Question: I am trying to solve an integral in R. However, I am getting an error when I am trying to solve for that integral.
The equation that I am trying to solve is as follows:
'''
$$ C_m =
rac{{abs{x}}e^{2x}}{\pi^{1/2}}\int_0^t t^{-3/2}e^{-x^2/t-t}dt $$
'''

The code that I am using is as follows:
'''
a <- seq(from=-10, by=0.5,length=100)
## Create a function to compute integration
Cfun <- function(XX, upper){
integrand <- function(x)x^(-1.5)*exp((-XX^2/x)-x)
integrated <- integrate(integrand, lower=0, upper=upper)$value
(final <- abs(XX)*pi^(-0.5)*exp(2*XX)*integrated) }
b<- sapply(a, Cfun, upper=1)
'''
The error that I am getting is as follows:
'''
Error in integrate(integrand, lower = 0, upper = upper) :
the integral is probably divergent
'''
Does this mean I cannot solve the integral ?
Any possible ways to fix this problem will be highly appreciated.
Thanks.
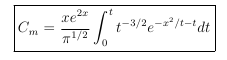
Answer: You could wrap the call to 'Cfun' in a try statement
'''
# note using 'lapply' so errors don't coerce the result to character
b <- lapply(a, function(x,...) try(Cfun(x, ...), silent = TRUE), upper = 1)
'''
If you wanted to replace the errors with 'NA' values and print a warning that the integration threw an error
'''
Cfun <- function(XX, upper){
integrand <- function(x)x^(-1.5)*exp((-XX^2/x)-x)
int <- try(integrate(integrand, lower=0, upper=upper), silent = TRUE)
if(inherits(int ,'try-error')){
warning(as.vector(int))
integrated <- NA_real_
} else {
integrated <- int$value
}
(final <- abs(XX)*pi^(-0.5)*exp(2*XX)*integrated) }
'''
---
## Edit (facepalm moment)
Your error arises because your function is not defined when 't=0' (you divide by t within the integrand).
'''
Cfun <- function(XX, upper){
integrand <- function(x)x^(-1.5)*exp((-XX^2/x)-x)
# deal with xx=0
if(isTRUE(all.equal(XX, 0)){
warning('The integrand is not defined at XX = 0')
return(NA_real_)
}
# deal with other integration errors
int <- try(integrate(integrand, lower=0, upper=upper), silent = TRUE)
if(inherits(int ,'try-error')){
warning(as.vector(int))
integrated <- NA_real_
} else {
integrated <- int$value
}
(final <- abs(XX)*pi^(-0.5)*exp(2*XX)*integrated) }
'''